Question: I have to place a slider and want to place an imge on slider. the slider i want is this

CAn any body help me?
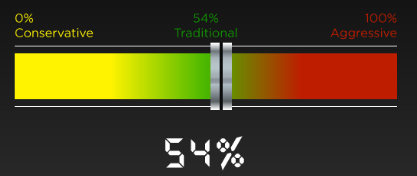
Answer: See the <URL>. You want to set 'setThumbImage:forState:' as well as 'setMinimumTrackImage:forState:' and 'setMaximumTrackImage:forState:'. Use the same images for the minimum and maximum track images, and use 'UIControlStateNormal' for the state.